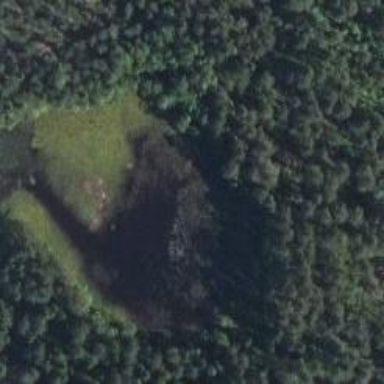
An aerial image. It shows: Peaceful pond surrounded by nature.